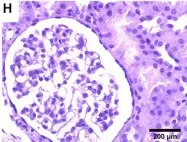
Immunohistochemical staining of complement components. (E-H) For his elder sister. (D,H) Absent glomerular C4d staining for the proband and his elder sister, respectively.
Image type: pathology (immunostaining)